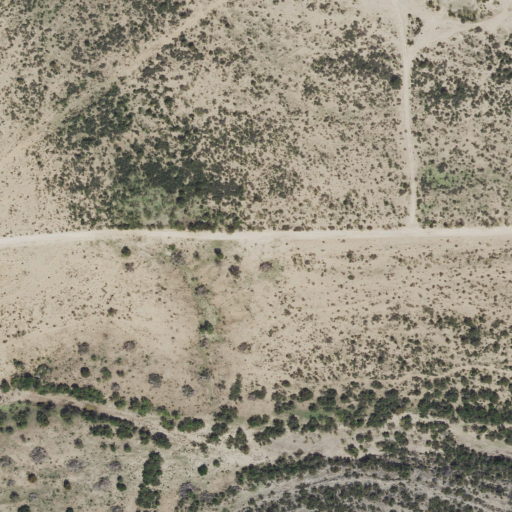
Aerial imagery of valley in Texas named Big Indian Canyon containing shrub, open development, and low intensity development